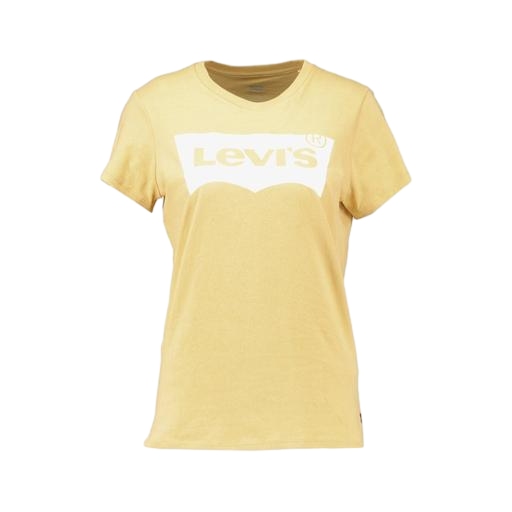
slim crew tee, classic tee, yellow iconic women's round neck t-shirt, white background